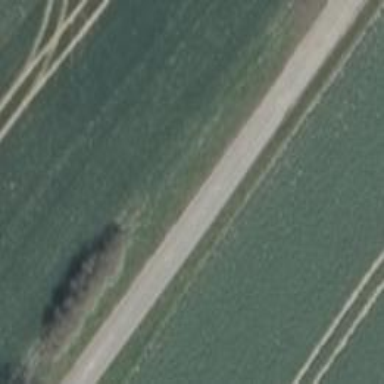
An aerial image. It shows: Unclassified road.